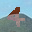
Label: 4